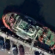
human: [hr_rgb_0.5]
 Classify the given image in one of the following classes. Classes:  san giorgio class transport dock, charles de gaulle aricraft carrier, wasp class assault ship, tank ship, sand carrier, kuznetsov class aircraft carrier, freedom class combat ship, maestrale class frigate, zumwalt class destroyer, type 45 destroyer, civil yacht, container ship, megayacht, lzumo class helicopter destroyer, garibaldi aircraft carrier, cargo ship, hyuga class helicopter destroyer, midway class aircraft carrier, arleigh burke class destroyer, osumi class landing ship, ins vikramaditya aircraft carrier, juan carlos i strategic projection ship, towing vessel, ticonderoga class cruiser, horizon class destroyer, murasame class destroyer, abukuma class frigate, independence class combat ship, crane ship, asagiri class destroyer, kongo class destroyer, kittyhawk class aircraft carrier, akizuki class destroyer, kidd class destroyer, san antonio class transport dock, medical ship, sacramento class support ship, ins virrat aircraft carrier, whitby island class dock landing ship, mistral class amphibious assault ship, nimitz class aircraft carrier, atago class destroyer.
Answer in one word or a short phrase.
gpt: Towing vessel